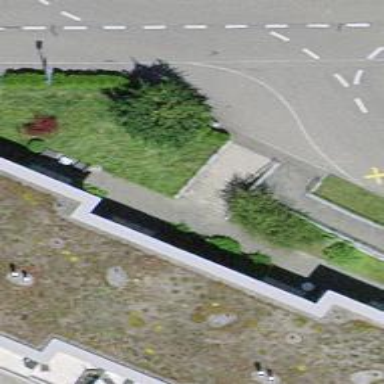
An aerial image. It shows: Road with steps.